Current action and preconditions to check: trajectory_clear

Your task: For each precondition in the list above, predict whether it will hold at this action.

Consider the current scene as observed from the mobile robot's camera, and analyze the predicted future states of all dynamic agents (e.g., people, animals, vehicles, or any moving entities) within the NEXT SECOND.

IMPORTANT: Only answer "very likely" if you are absolutely certain—based on strong, clear evidence—that a dynamic agent will violate the precondition in the predicted future state. Do NOT answer "very likely" for unlikely, ambiguous, or low-probability risks.

Ask yourself for each precondition: Is there a high probability, with clear and convincing evidence, that the predicted future states of any dynamic agent will interfere with the predicted future state of the currently executing action within the NEXT SECOND, causing that precondition to fail?

Assess the risk level based on these predictions. Use "likely" or "very likely" if motions create a clear risk of interference.

Use "neutral" or "improbable" if agents are nearby but their predicted paths are clearly diverging or non-conflicting.

Failure Risk Categories: "very improbable", "improbable", "neutral", "likely", "very likely"

Answer Format: Output ONLY the probability_of_failure value from these categories: "very improbable", "improbable", "neutral", "likely", "very likely"

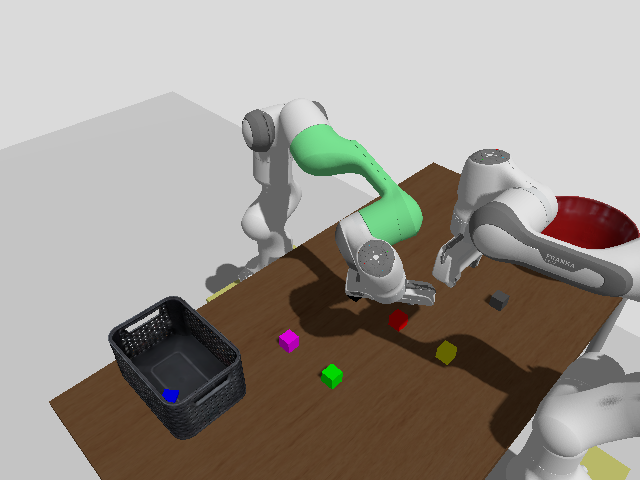

Answer: neutral